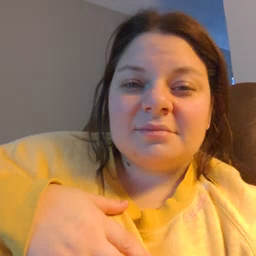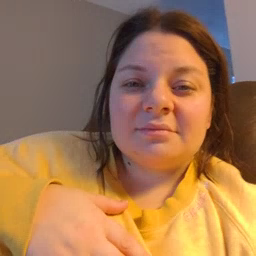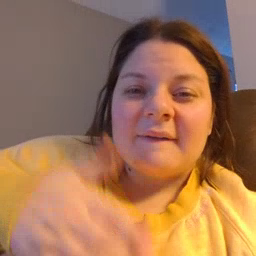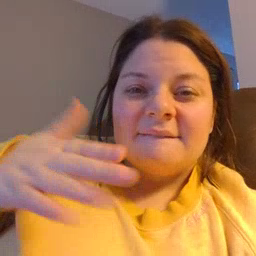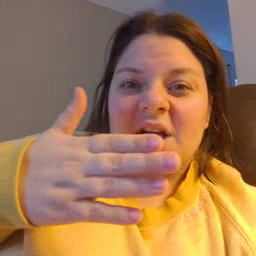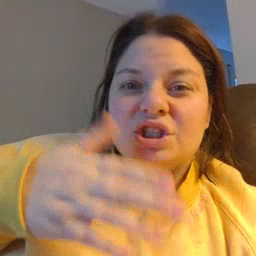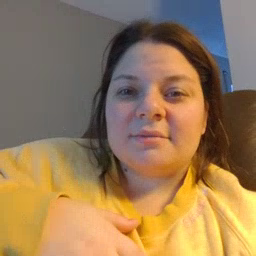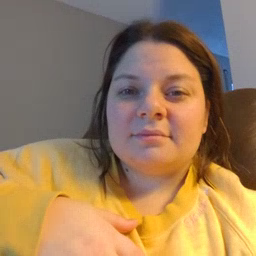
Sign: fish